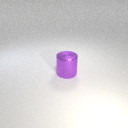
large purple metal cylinder